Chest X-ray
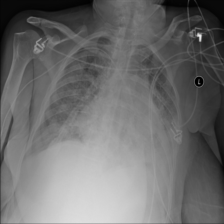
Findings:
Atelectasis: negative
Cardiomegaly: negative
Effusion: negative
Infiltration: negative
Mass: negative
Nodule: negative
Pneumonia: negative
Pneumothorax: negative
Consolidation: negative
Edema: negative
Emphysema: negative
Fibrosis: negative
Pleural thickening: negative
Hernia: negative